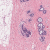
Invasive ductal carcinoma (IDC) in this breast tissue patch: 0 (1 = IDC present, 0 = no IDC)